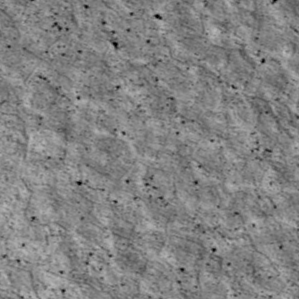
Label: non_frost